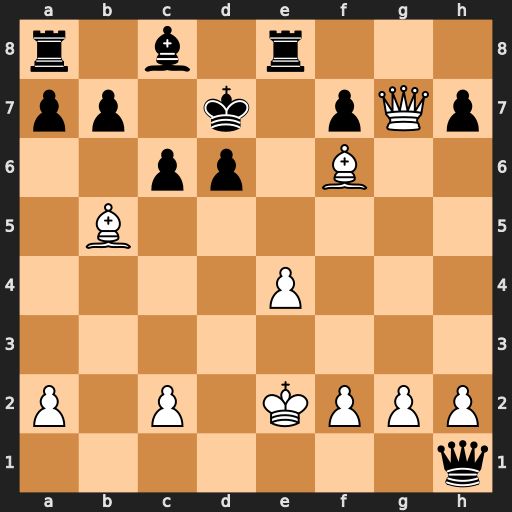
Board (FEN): r1b1r3/pp1k1pQp/2pp1B2/1B6/4P3/8/P1P1KPPP/7q
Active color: w
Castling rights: -
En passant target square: -
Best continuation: Qxf7+ Re7 Qxe7#